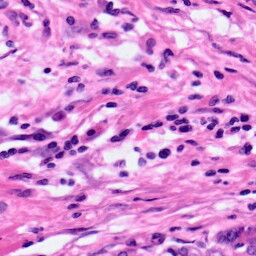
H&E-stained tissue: Pancreatic